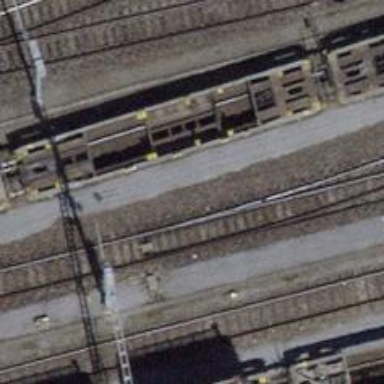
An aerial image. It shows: Railway switch.